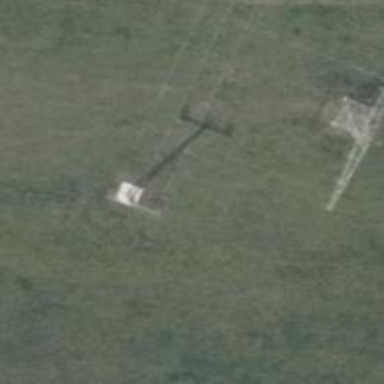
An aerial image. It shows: Power pole.